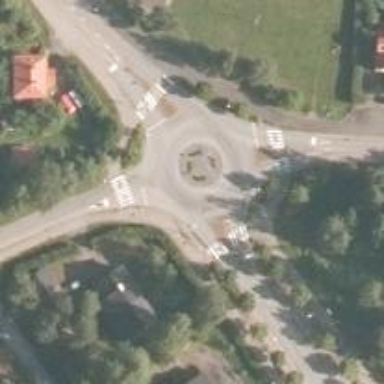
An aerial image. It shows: Tertiary road with asphalt surface leading to roundabout.